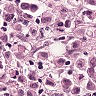
Metastatic tissue present: yes